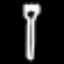
Label: fork